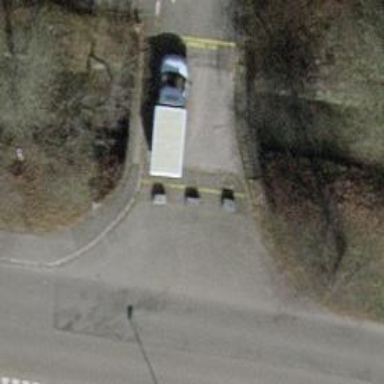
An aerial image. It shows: Block barrier.